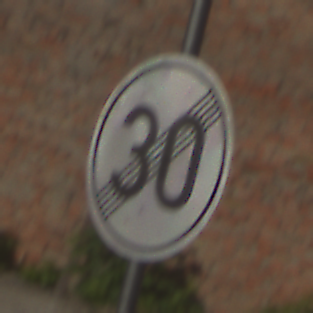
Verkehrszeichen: EndeGeschwindigkeit30
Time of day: MorningAfternoon
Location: Outdoor (Suburban)
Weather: PartlyCloudy
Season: NotSpecified
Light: Natural